Field crop: maize
Growth stage: 2
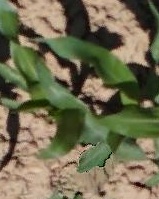
Species: maize